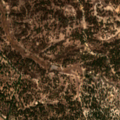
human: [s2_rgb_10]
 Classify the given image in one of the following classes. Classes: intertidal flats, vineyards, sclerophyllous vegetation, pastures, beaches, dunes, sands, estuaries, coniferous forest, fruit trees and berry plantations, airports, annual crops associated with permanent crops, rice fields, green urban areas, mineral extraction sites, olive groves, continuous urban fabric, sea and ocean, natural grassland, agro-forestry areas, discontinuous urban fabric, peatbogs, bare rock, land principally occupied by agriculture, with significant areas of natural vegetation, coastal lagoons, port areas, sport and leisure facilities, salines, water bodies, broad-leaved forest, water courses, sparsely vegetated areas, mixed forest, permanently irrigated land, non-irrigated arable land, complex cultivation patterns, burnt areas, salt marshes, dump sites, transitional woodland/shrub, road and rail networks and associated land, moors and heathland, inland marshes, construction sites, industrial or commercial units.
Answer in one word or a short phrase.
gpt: pastures, broad-leaved forest, mixed forest